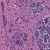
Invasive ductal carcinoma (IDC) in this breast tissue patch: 0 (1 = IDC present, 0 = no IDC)